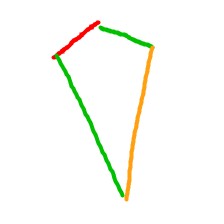
Shape: kite